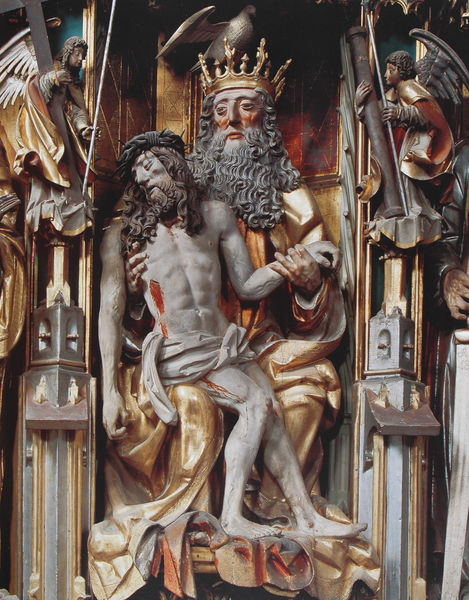
Titel: Hochaltar, Mittelschrein: Gnadenstuhl
Künstler: Bildschnitzer der Schnatterpeck-Werkstatt
Standort: Niederlana (Südtirol)
Institution: Pfarrkirche Mariae Himmelfahrt
Schlagwörter: flügel, gott, hand, mann, nackt, weiß, wunde, holz, männer, rot, bart, bärte, falten, halten, mensch, taube, tod, tot, kirche, figur, gold, haare, sitzend, vater, gotik, krone, locken, engel, skulptur, figuren, könig, detail, plastik, nische, blut, lendentuch, verletzt, altar, hochaltar, schnitzerei, verziert, wappen, schoss, skulpturen, plastiken, christus, jesus, jesus christus, pieta, stigma, wundmale, lanzen, heilige, gefasst, gekreuzigt, heiland, fassung, schrein, dornenkrone, sohn, auferstehung, schnitzwerk, christi, erlöser, skultpur, fialen, tabernakel, dreifaltigkeit, retabel, heiliger geist, gottvater, hl geist, dreieinigkeit, trinität, heilige dreifaltigkeit, gnadenstuhl, knitterfalten, wund, dorenkrone, gekreuzigeter, architekturdesign